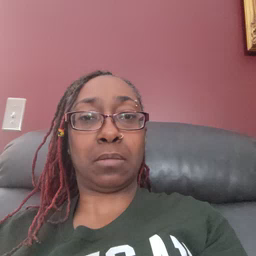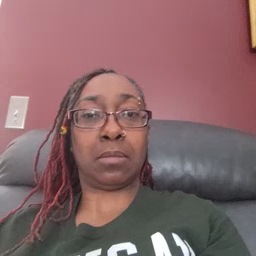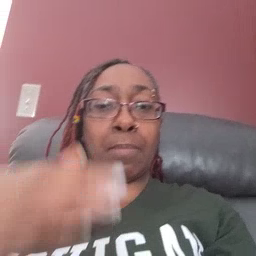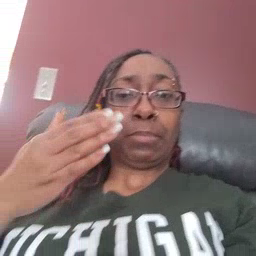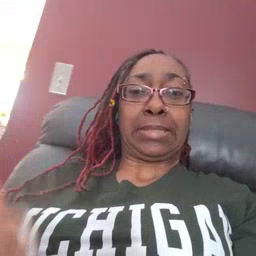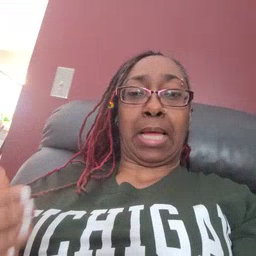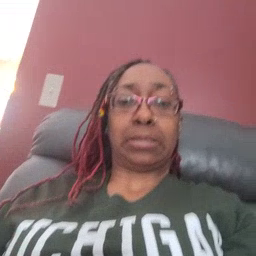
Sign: beside